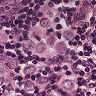
Metastatic tissue present: yes